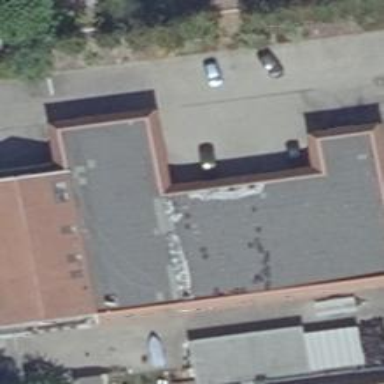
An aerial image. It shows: Car shop.